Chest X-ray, PA view. Patient: 52 years old, sex F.
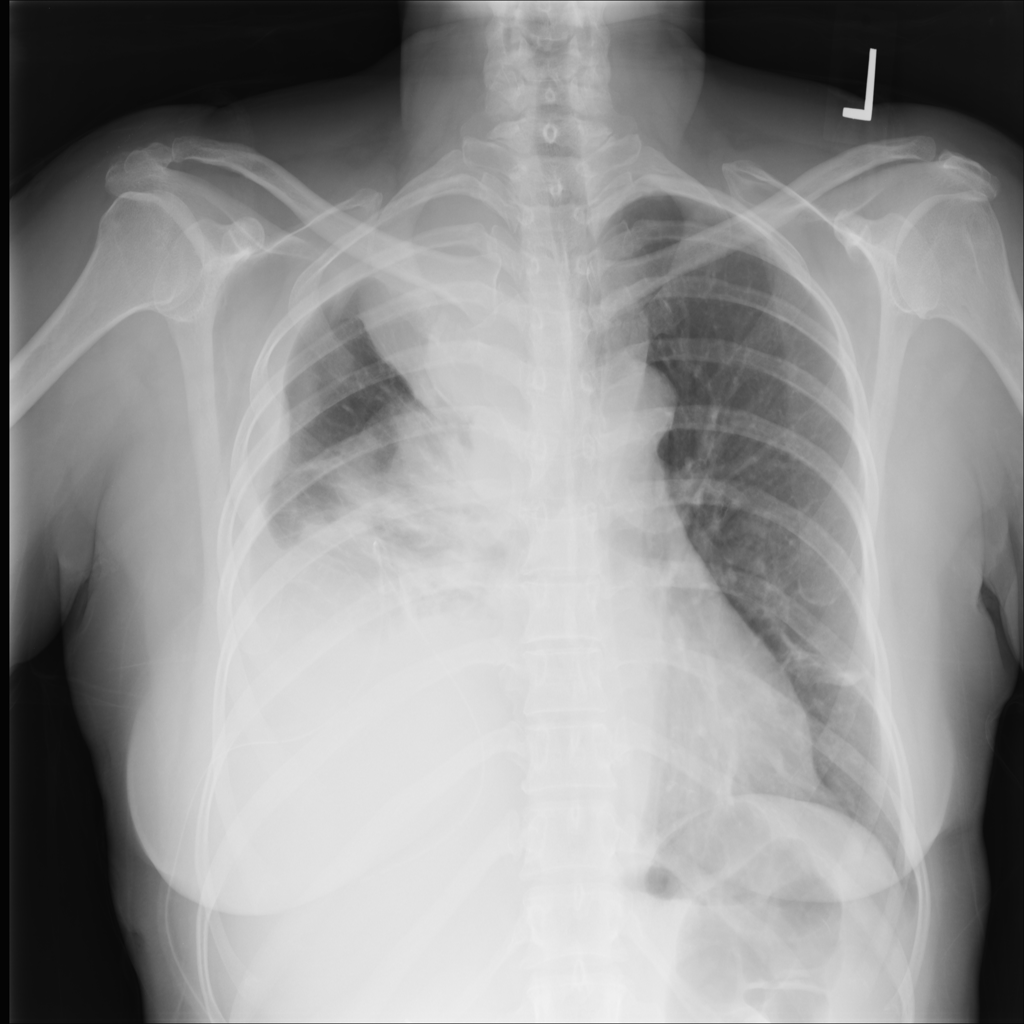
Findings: Atelectasis, Effusion, Mass